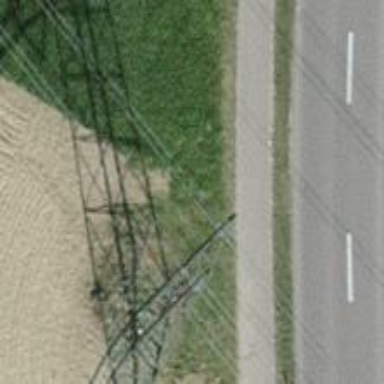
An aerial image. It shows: Power line in the image.